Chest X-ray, PA view. Patient: 33 years old, sex M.
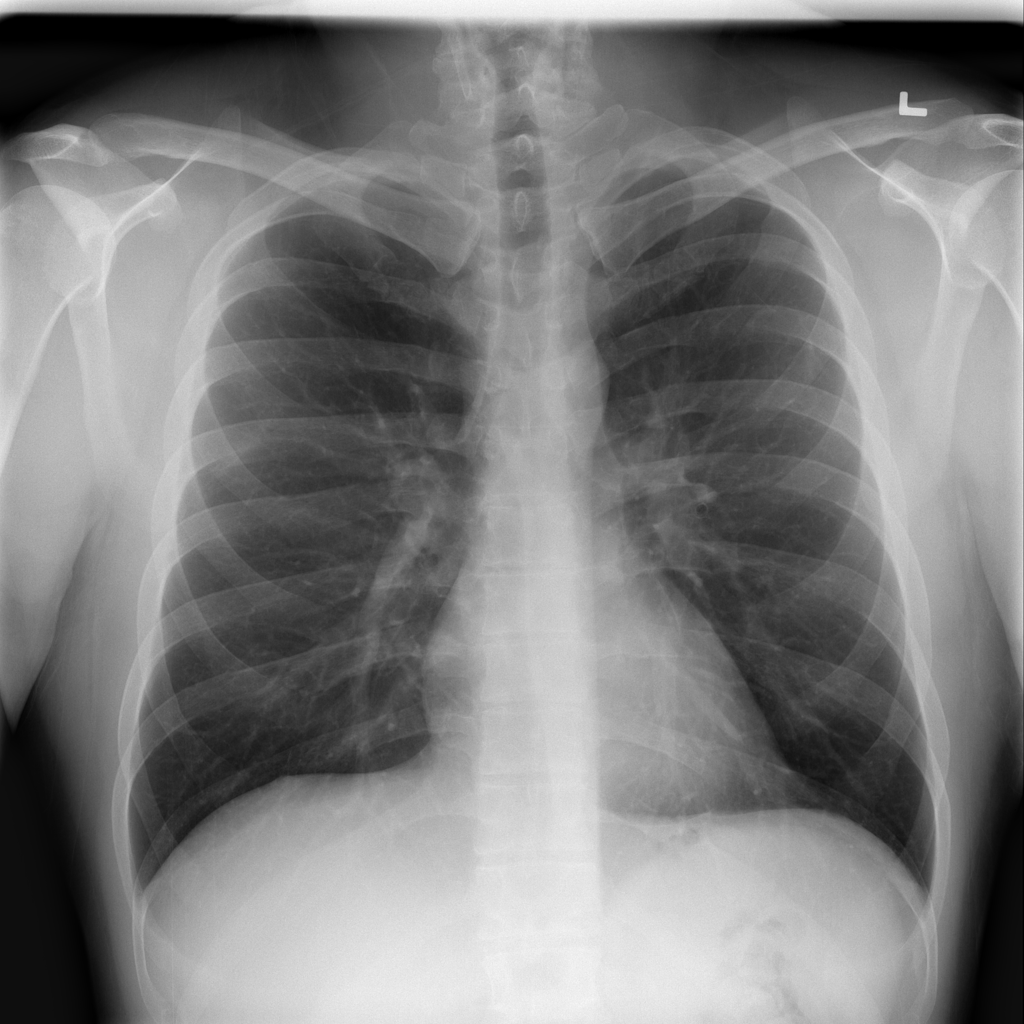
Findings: No Finding